Field crop: maize
Growth stage: 2
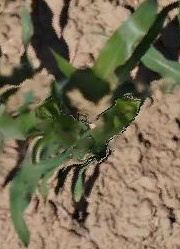
Species: maize